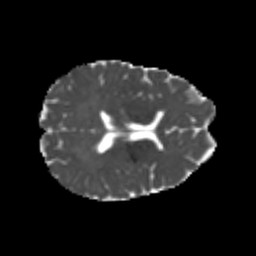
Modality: MD
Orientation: axial
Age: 20
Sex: female
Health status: healthy
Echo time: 0.074 s